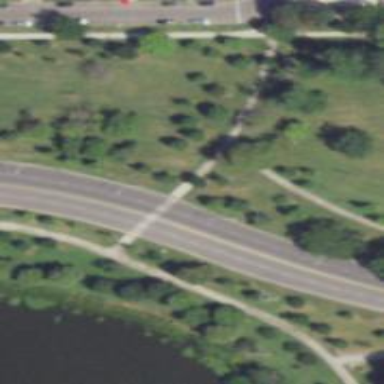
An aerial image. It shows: Footway crossing with uncontrolled zebra markings.